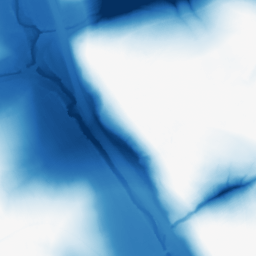
Category: morphological
Decomposition family: morphological
Decomposition parameters: operation: closing
size: 100
Upsampling method: edge_directed
Upsampling parameters: scale: 4
Upsampling scale: 4